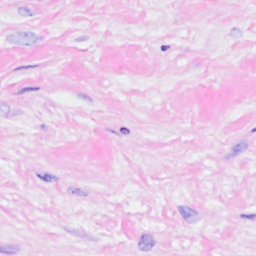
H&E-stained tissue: Breast